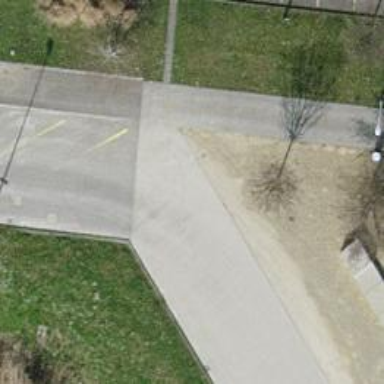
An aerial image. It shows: Unclassified road with asphalt surface.